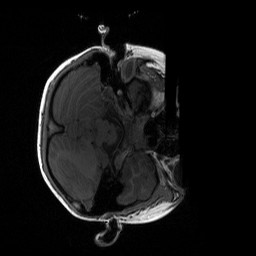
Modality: T1w
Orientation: axial
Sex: male
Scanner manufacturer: siemens
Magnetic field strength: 3 T
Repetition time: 1.9 s
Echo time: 0.00243 s